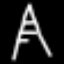
Label: The Eiffel Tower